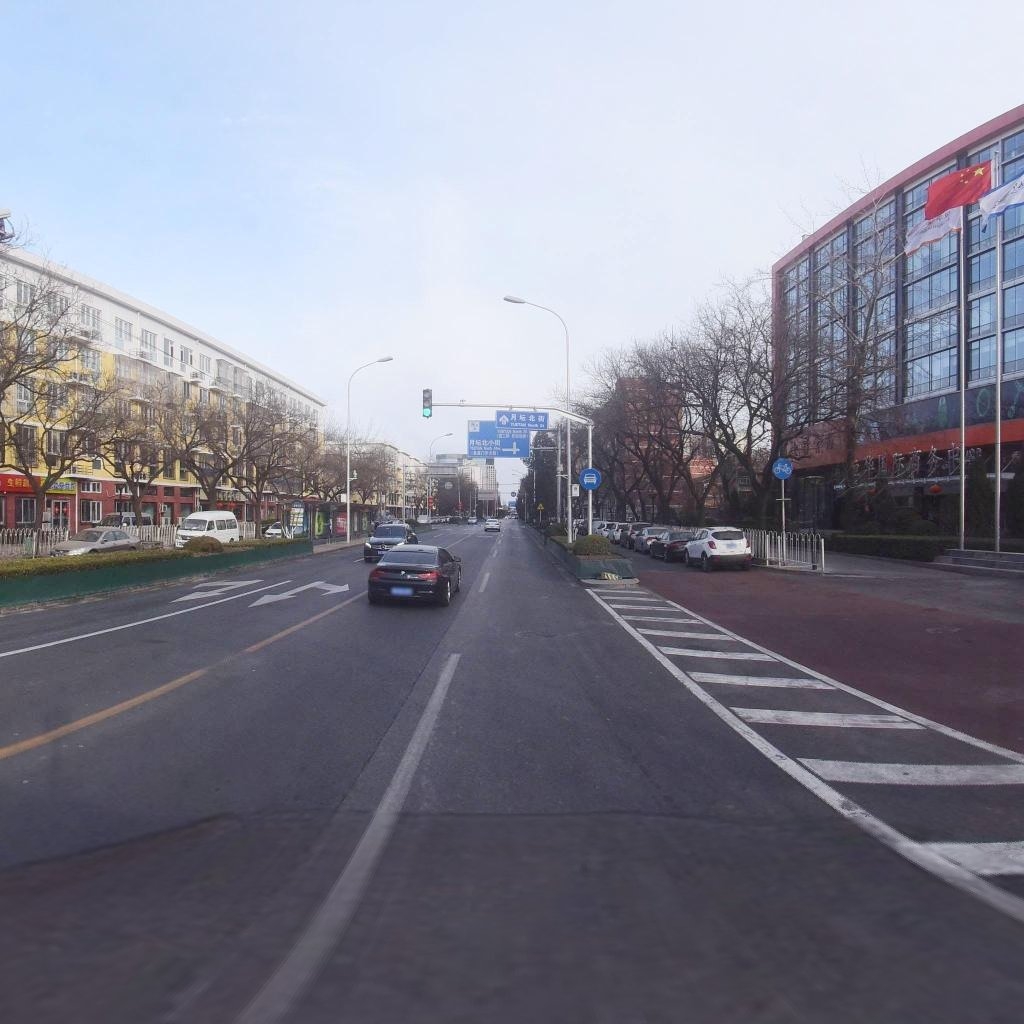
Region: Xicheng
Road damage annotations: longitudinal crack, longitudinal crack, manhole cover